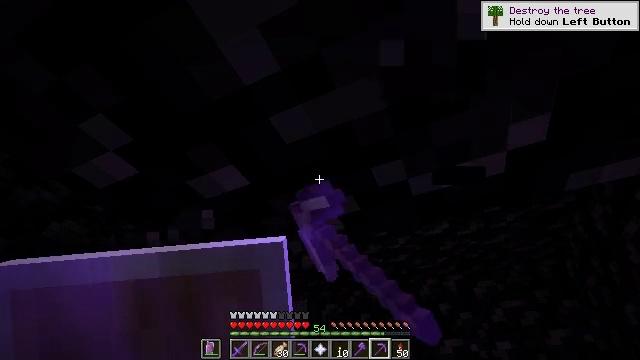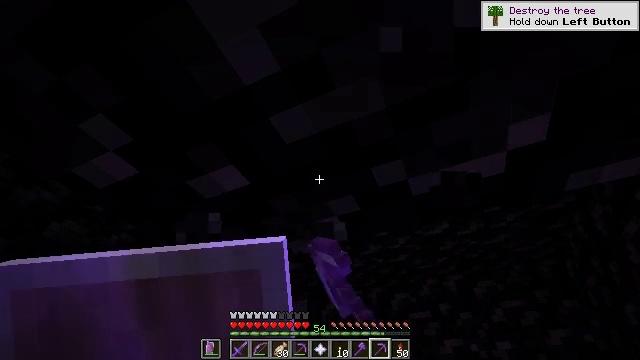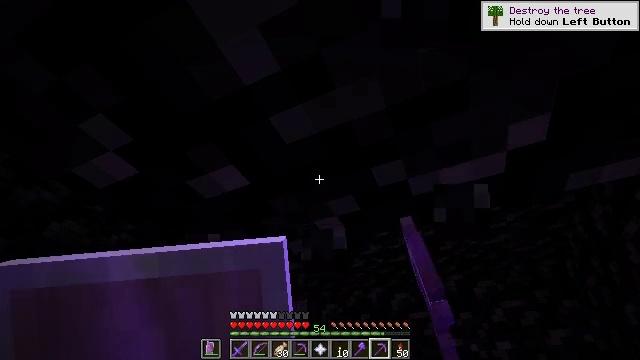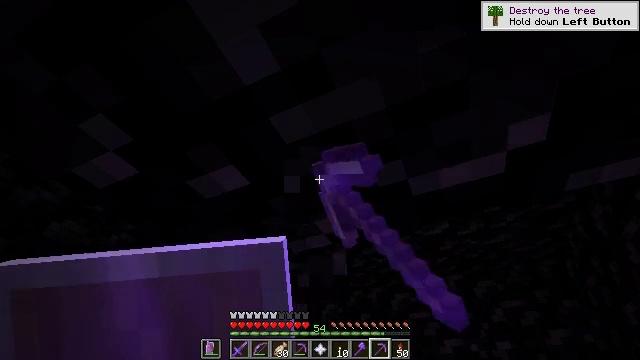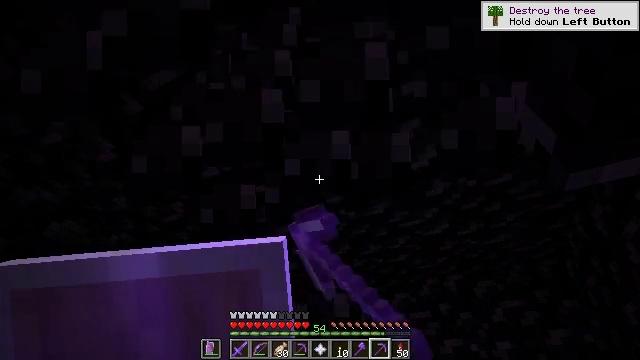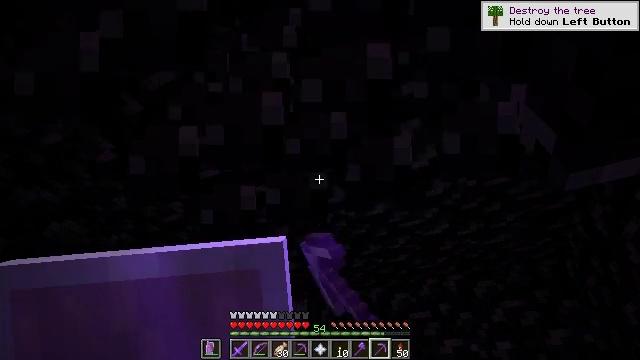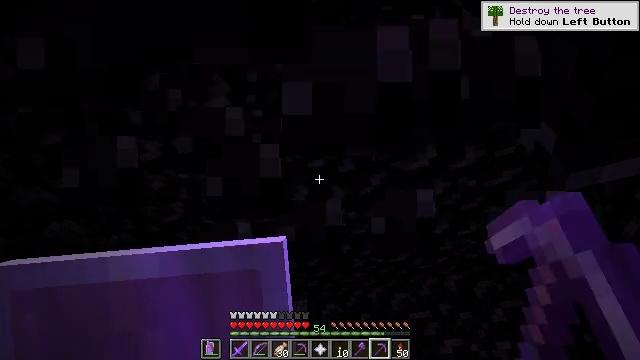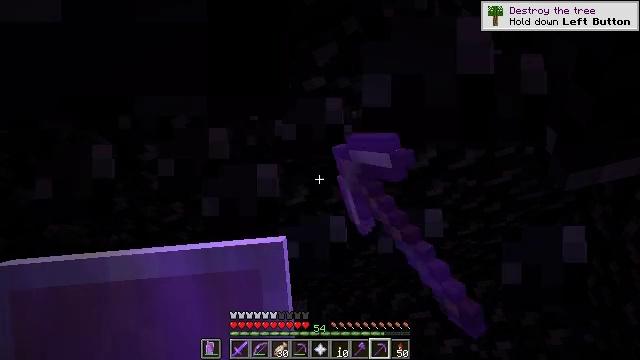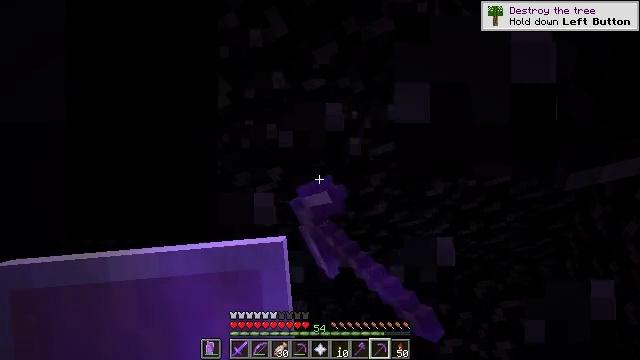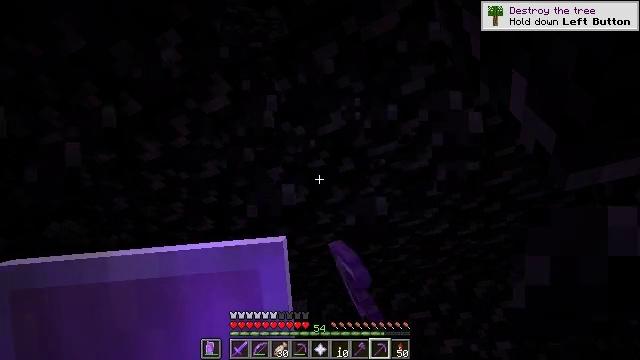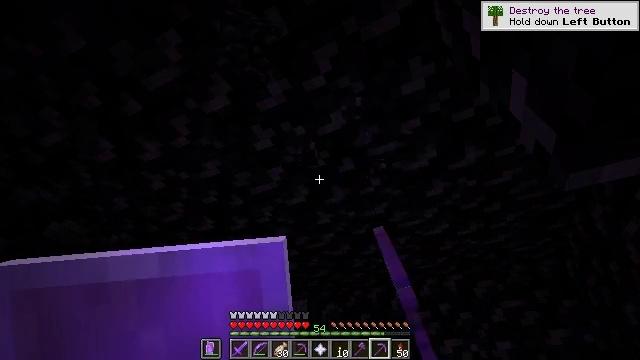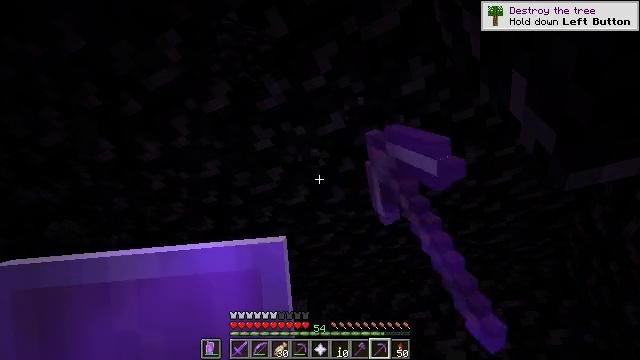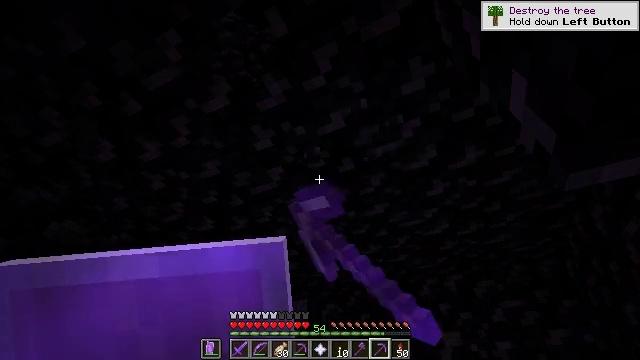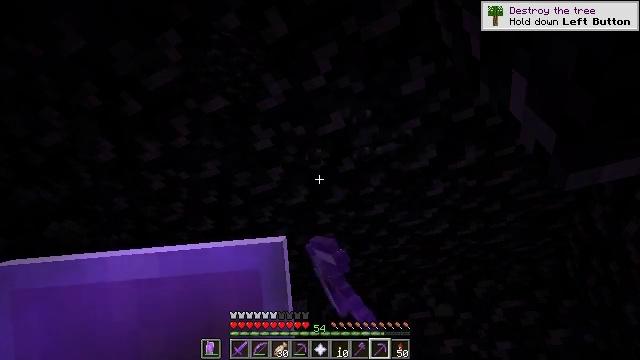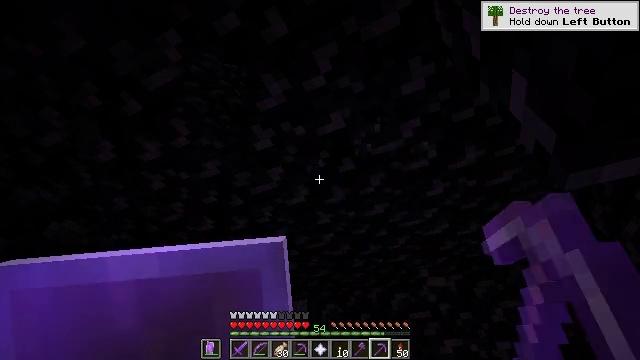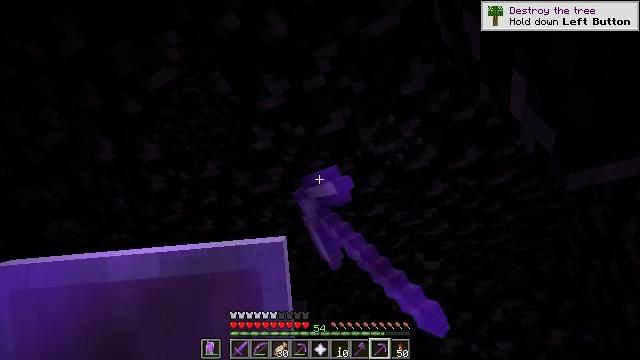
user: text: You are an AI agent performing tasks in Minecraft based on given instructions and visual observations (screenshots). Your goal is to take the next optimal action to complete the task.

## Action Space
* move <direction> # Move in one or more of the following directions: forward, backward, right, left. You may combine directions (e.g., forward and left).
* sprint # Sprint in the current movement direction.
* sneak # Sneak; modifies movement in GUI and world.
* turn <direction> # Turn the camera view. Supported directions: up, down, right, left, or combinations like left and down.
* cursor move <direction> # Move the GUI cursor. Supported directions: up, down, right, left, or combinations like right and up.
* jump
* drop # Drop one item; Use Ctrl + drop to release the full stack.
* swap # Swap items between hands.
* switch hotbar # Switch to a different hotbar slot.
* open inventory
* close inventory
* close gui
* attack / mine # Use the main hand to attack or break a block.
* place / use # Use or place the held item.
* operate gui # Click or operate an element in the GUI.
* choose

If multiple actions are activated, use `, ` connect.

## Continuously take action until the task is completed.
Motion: motion action
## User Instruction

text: Collect obsidian for crafting.
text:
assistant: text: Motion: attack / mine
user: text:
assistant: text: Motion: attack / mine
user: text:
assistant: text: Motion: attack / mine
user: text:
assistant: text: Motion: attack / mine
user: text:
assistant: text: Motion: attack / mine
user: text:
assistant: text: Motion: attack / mine
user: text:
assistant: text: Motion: attack / mine
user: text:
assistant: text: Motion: attack / mine
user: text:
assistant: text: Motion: attack / mine
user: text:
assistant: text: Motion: attack / mine
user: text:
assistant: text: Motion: attack / mine
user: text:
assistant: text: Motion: attack / mine
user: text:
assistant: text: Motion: attack / mine
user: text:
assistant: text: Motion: attack / mine
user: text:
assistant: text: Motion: attack / mine
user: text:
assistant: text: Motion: attack / mine
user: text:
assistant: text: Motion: attack / mine
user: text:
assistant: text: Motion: attack / mine
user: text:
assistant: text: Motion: attack / mine
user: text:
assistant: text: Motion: attack / mine
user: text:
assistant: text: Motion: attack / mine
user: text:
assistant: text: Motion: attack / mine
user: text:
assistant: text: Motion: attack / mine
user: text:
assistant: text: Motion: attack / mine
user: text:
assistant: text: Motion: attack / mine
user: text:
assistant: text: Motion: attack / mine
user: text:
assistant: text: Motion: attack / mine
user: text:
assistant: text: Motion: attack / mine
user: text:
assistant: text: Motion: attack / mine
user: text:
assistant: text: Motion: attack / mine